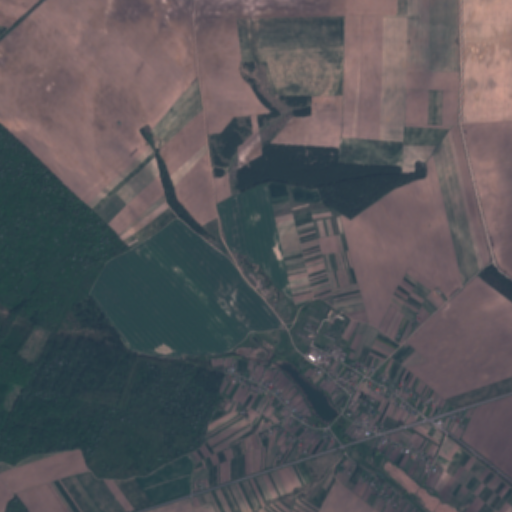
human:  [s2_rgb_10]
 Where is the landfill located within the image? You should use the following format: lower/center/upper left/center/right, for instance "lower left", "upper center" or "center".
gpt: The landfill is located in the center of the image.
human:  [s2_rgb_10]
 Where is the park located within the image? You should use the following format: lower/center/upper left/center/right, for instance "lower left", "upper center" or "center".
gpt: The park is located in the lower center of the image.
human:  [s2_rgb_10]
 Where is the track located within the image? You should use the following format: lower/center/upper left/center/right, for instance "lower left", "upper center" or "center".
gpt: There is no track in the image.